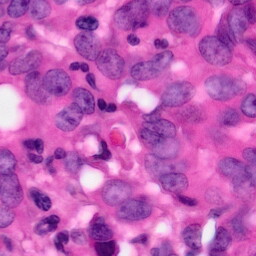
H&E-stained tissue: Pancreatic